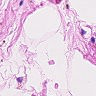
Metastatic tissue present: no